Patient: sex M, age 69
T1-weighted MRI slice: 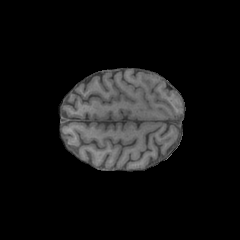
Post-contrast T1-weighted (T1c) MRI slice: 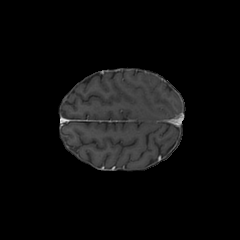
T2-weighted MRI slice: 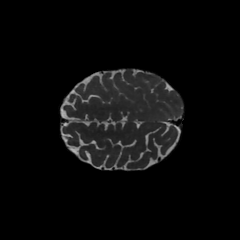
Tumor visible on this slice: no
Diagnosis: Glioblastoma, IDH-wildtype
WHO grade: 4